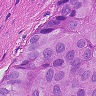
Metastatic tissue present: yes